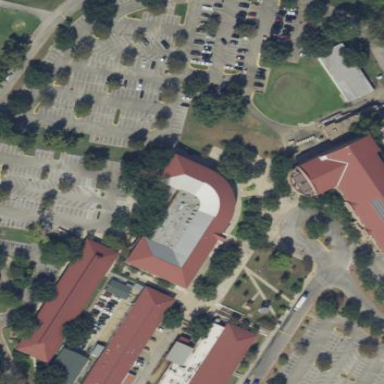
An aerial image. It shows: College building.